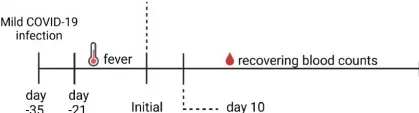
Diagnostic findings. (E) Timeline of the most relevant diagnostic findings.
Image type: chart (chart)